Field crop: tomato
Growth stage: 1
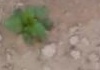
Species: solanum